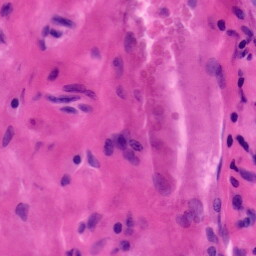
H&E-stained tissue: Tonsil